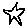
Label: star